Field crop: maize
Growth stage: 2
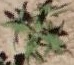
Species: atriplex